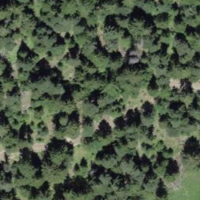
EUNIS habitat code: 44
Species observed at this site:
Saponaria ocymoides
Silene nutans